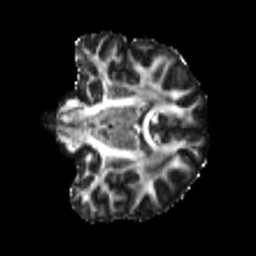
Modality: FA
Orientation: coronal
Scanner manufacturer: siemens
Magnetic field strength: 3 T
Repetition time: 4 s
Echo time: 0.0594 s